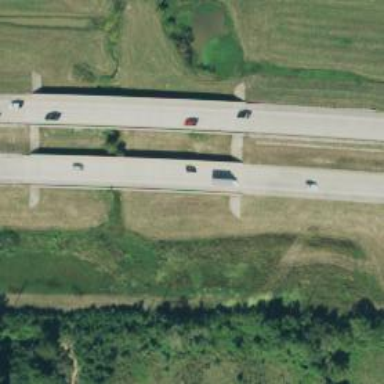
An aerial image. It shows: Bridge over motorway.